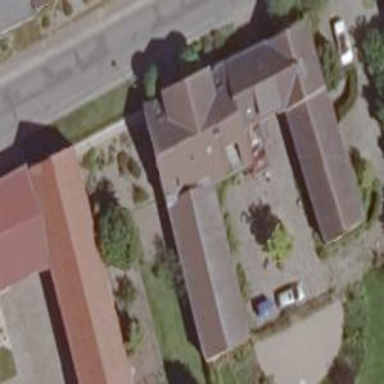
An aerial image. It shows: Simple house.